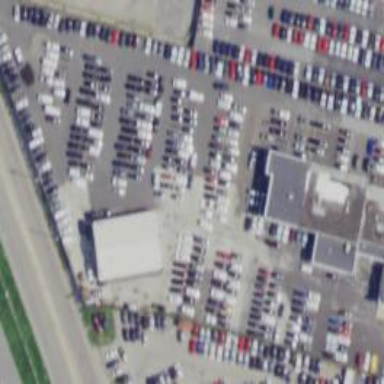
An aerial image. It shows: Shop that sells cars.